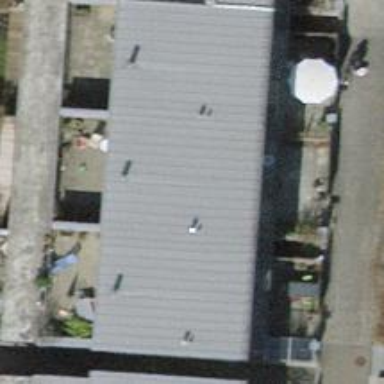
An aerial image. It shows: Terrace building.